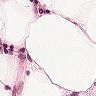
Metastatic tissue present: no